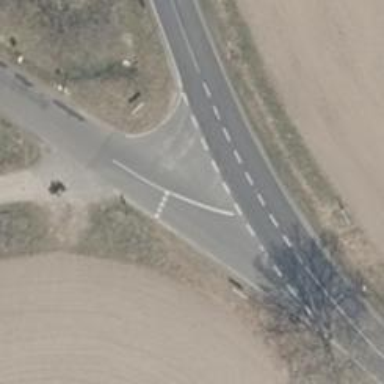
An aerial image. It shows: Road with "give way" sign.